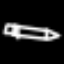
Label: pencil